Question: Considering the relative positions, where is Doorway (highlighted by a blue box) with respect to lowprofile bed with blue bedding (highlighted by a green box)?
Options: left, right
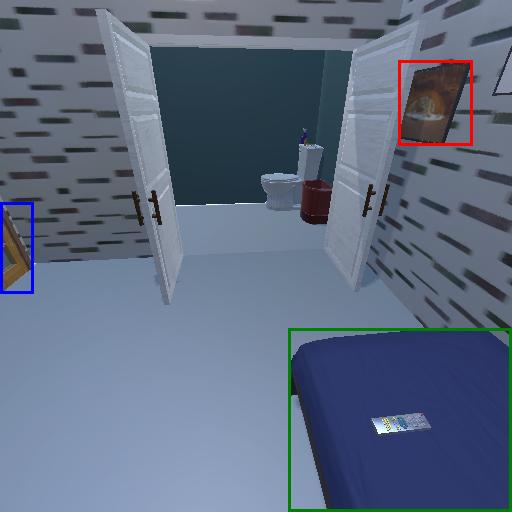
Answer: left